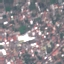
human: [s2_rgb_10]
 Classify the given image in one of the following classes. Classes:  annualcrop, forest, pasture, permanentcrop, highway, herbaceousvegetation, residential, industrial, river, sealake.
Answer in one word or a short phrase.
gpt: Residential